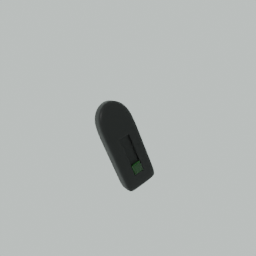
Label: electronics